Question: What is the reading of the measurement in the image?
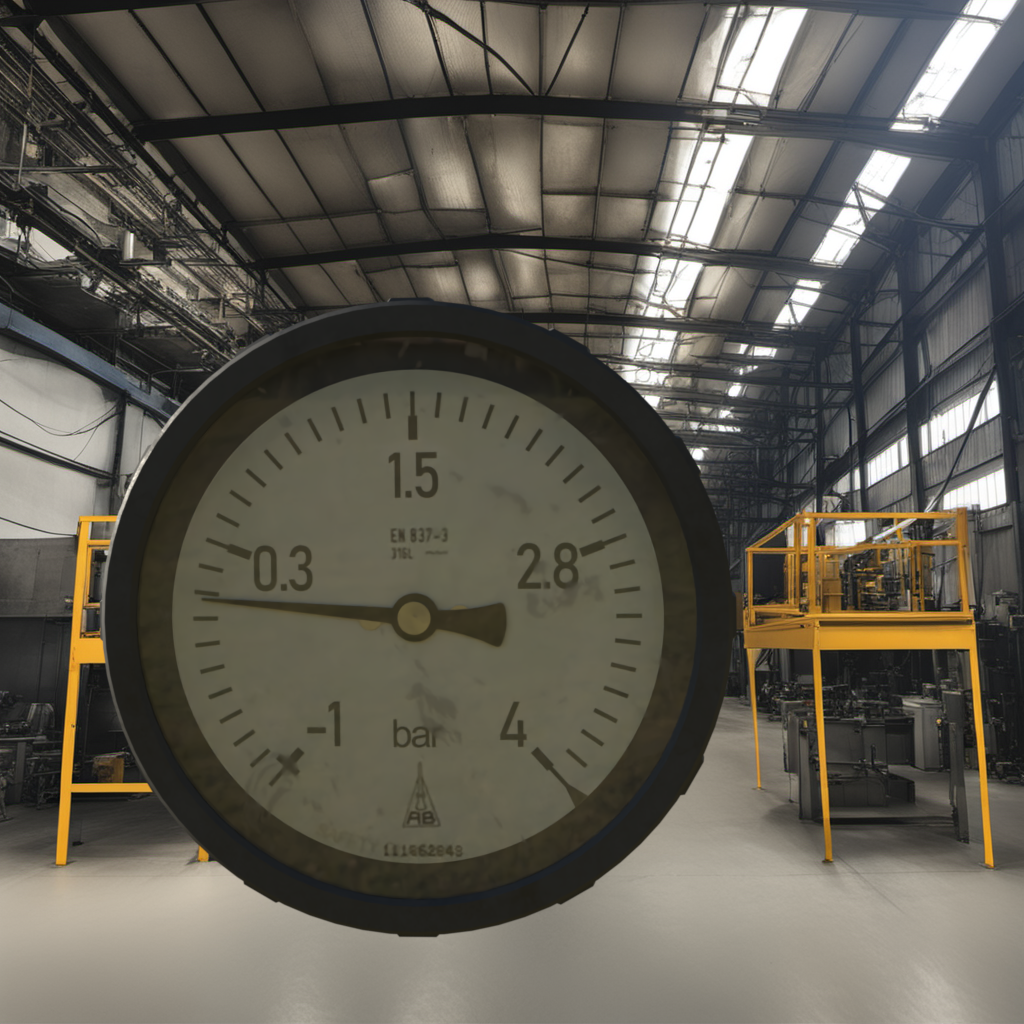
Answer: The result is -0.07
Question: What is the value range of this measurement?
Answer: The range is from -1 to 4
Question: What is the minimum and maximum value of this measurement?
Answer: The minimum value is -1 and the maximum value is 4